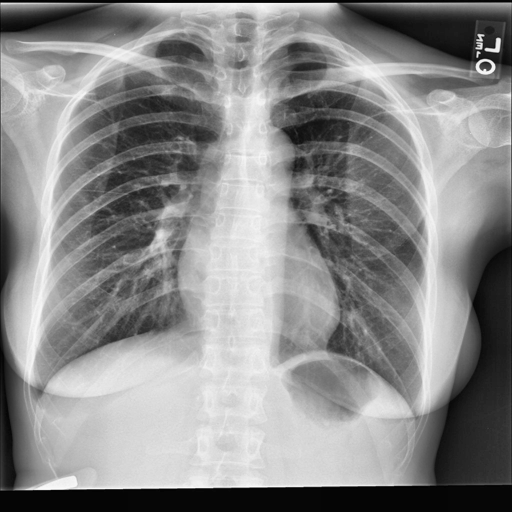
Finding: NORMAL